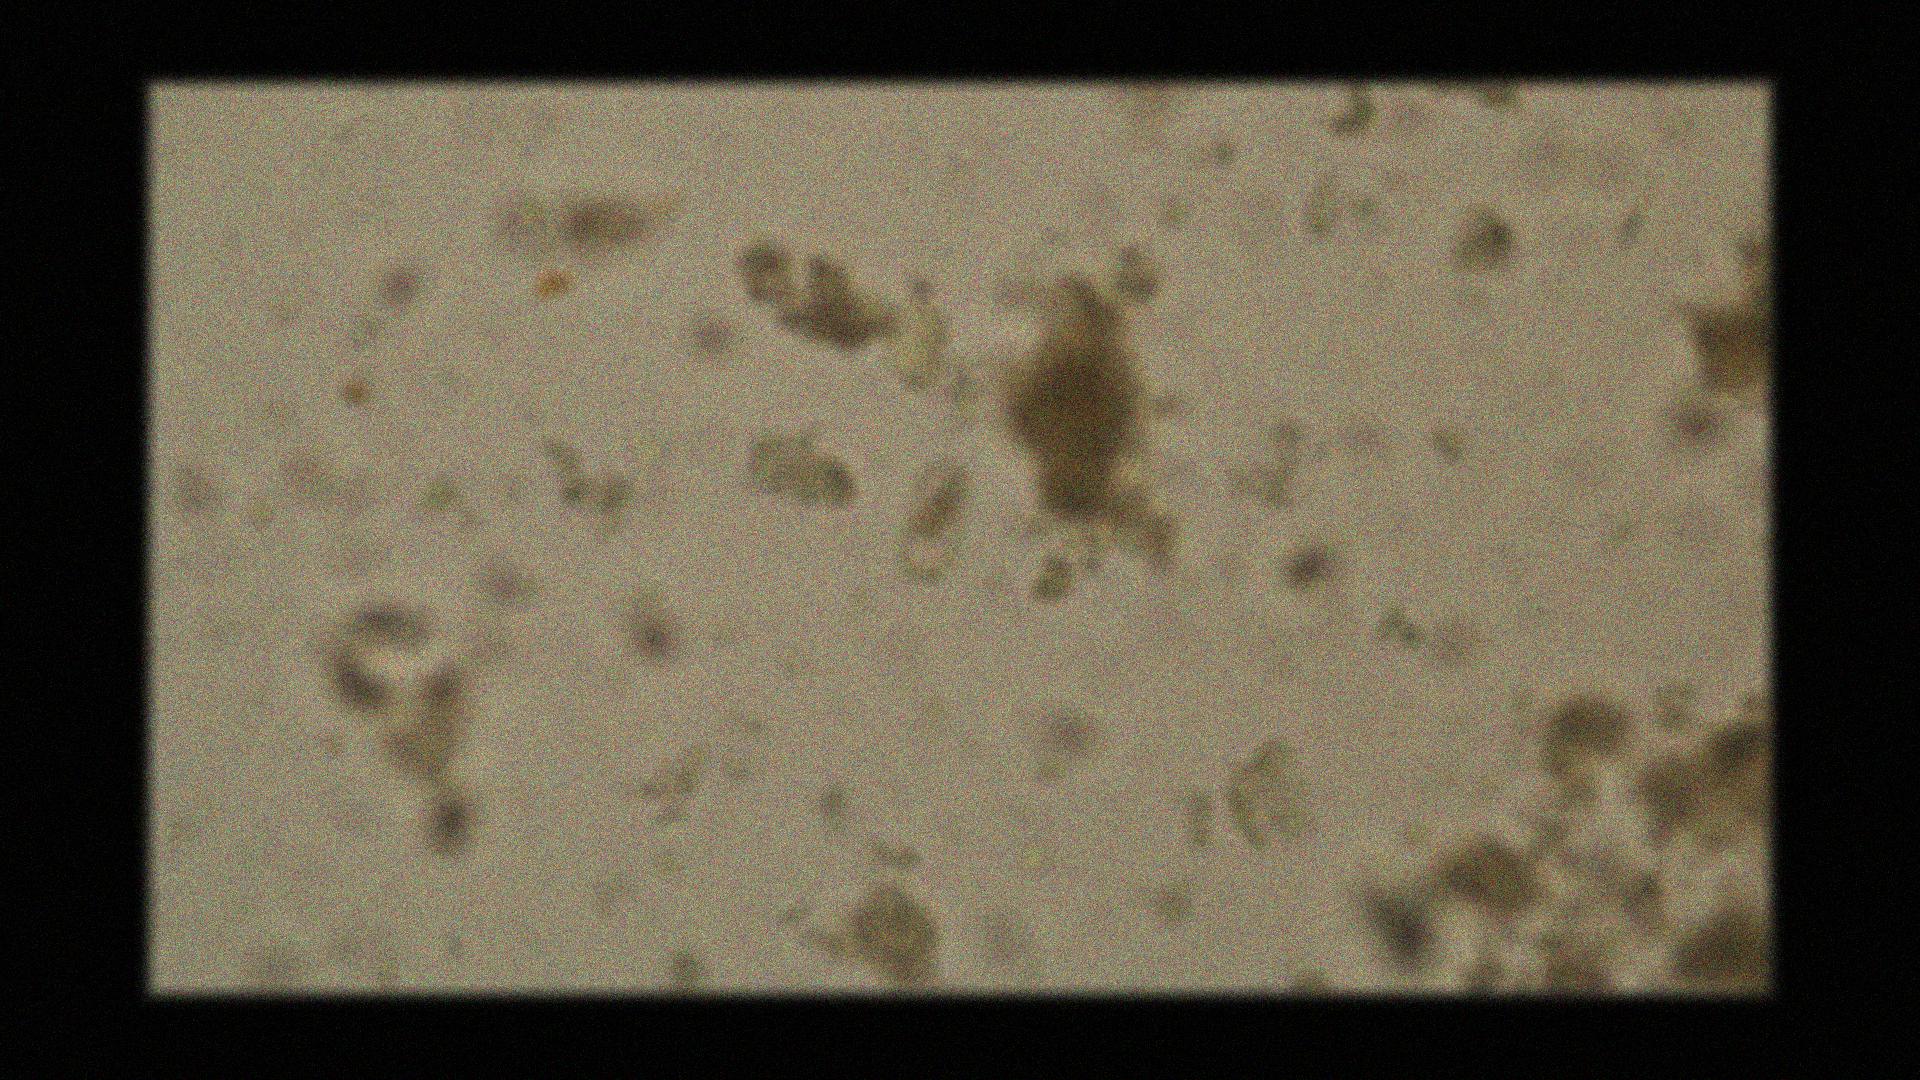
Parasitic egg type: Capillaria philippinensis